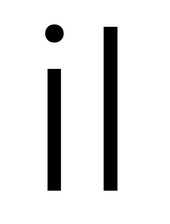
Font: Roboto_Light